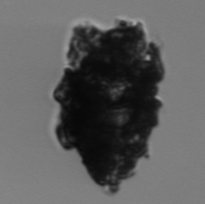
Label: Delphineis